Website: macys
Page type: billing-address
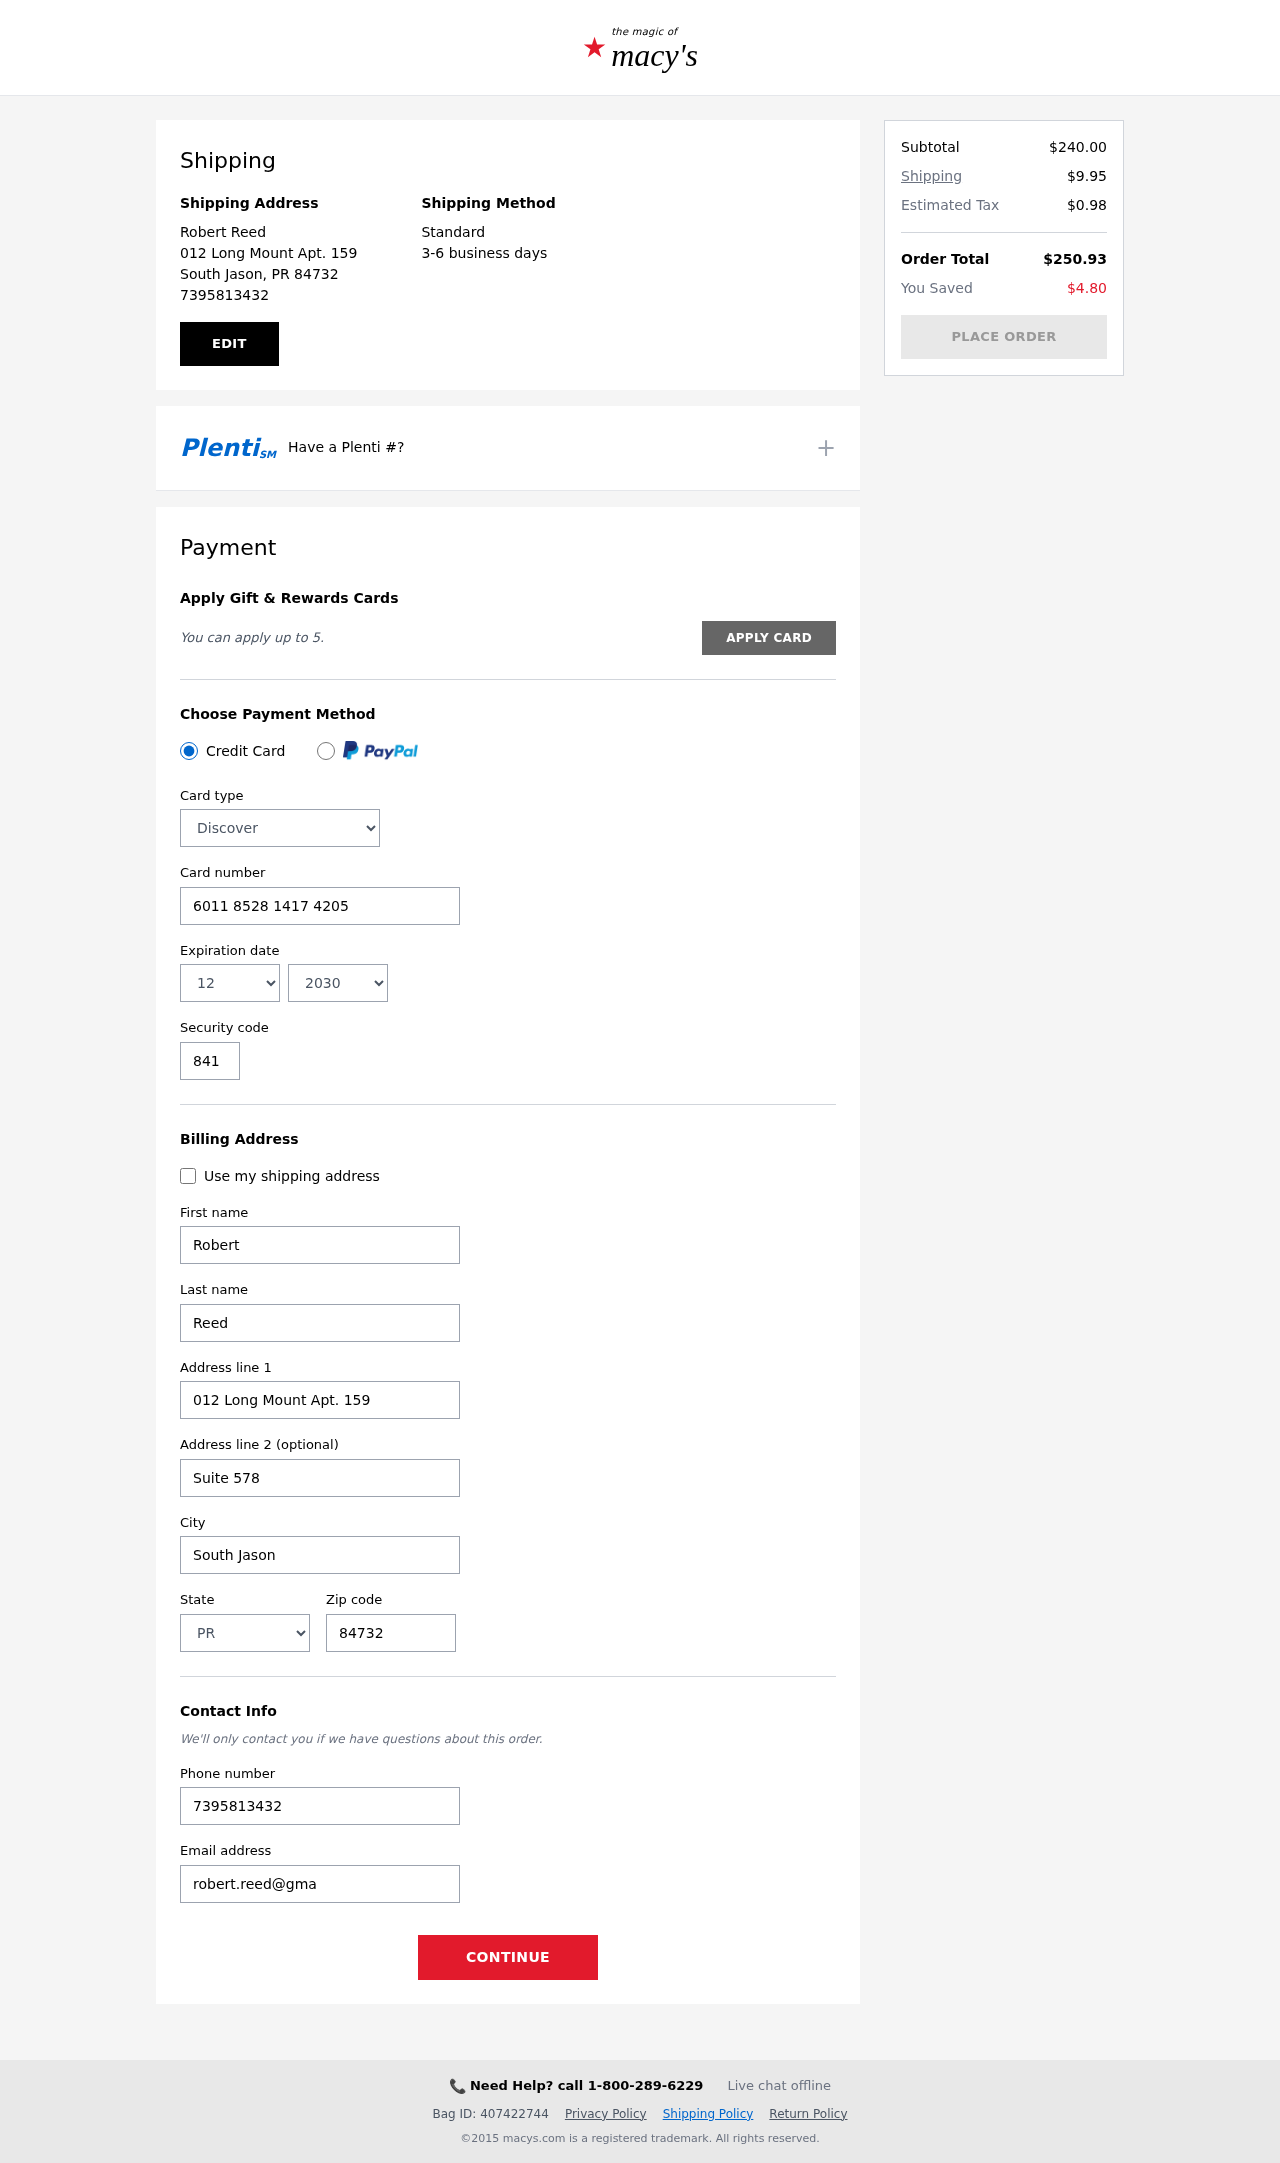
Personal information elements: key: PII_CARD_CVV
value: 841
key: PII_CARD_EXPIRY_MONTH
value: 12
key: PII_CARD_EXPIRY_YEAR
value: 30
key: PII_CARD_NUMBER
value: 6011 8528 1417 4205
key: PII_CARD_TYPE
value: Discover
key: PII_CITY
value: South Jason
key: PII_CITY_STATE_ZIP
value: South Jason, PR 84732
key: PII_EMAIL
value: robert.reed@gmail.com
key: PII_FIRSTNAME
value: Robert
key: PII_FULLNAME
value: Robert Reed
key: PII_LASTNAME
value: Reed
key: PII_PHONE
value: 7395813432
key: PII_POSTCODE
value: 84732
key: PII_STATE
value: PR
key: PII_STREET
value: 012 Long Mount Apt. 159
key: PII_STREET2
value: Suite 578
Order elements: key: ORDER_SUBTOTAL
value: $240.00
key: ORDER_SHIPPING_COST
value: $9.95
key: ORDER_TAX
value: $0.98
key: ORDER_TOTAL
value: $250.93
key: ORDER_SAVINGS
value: $4.80